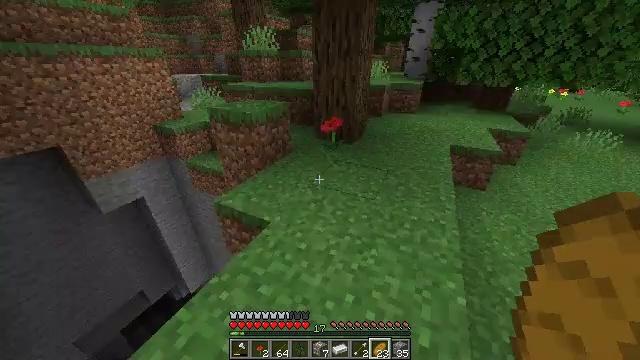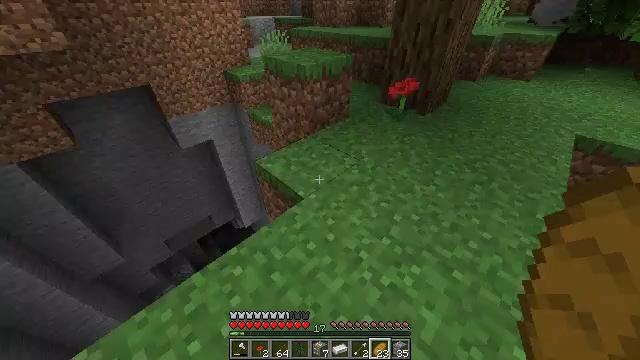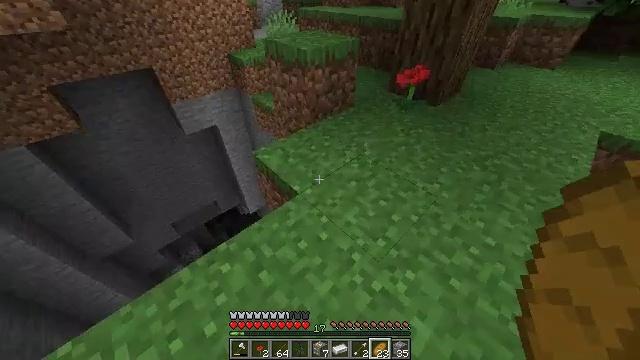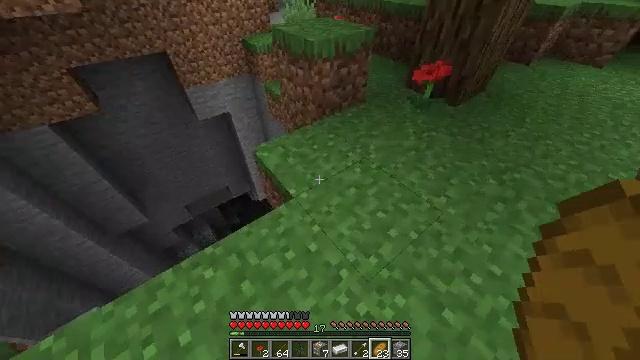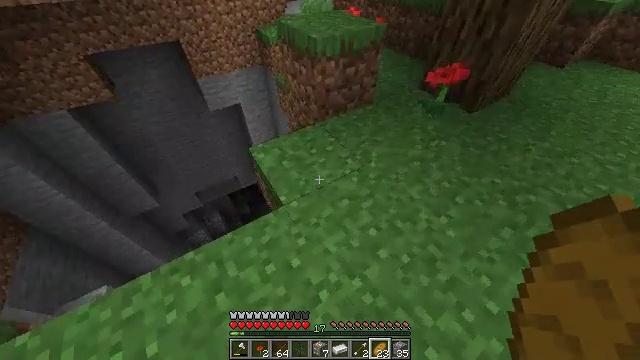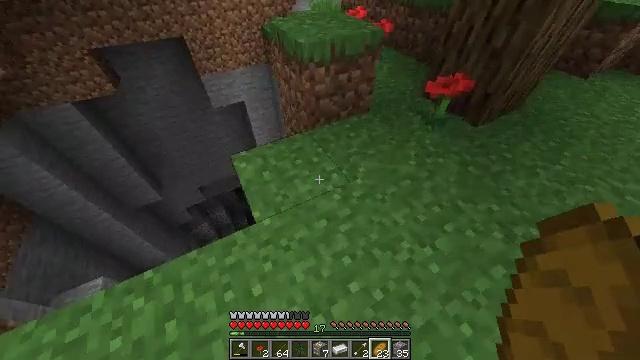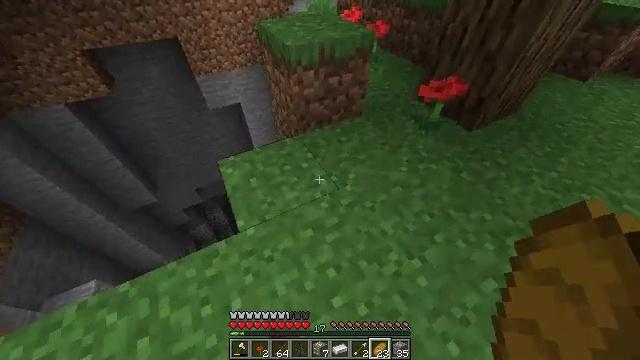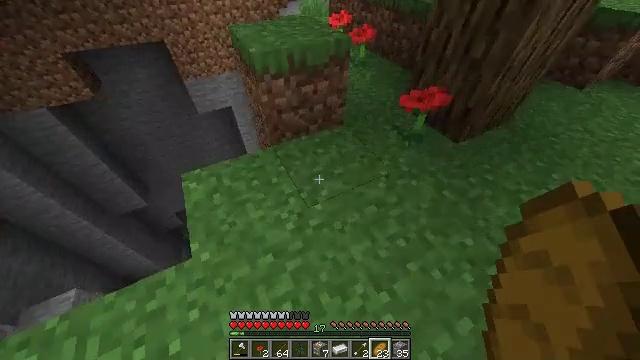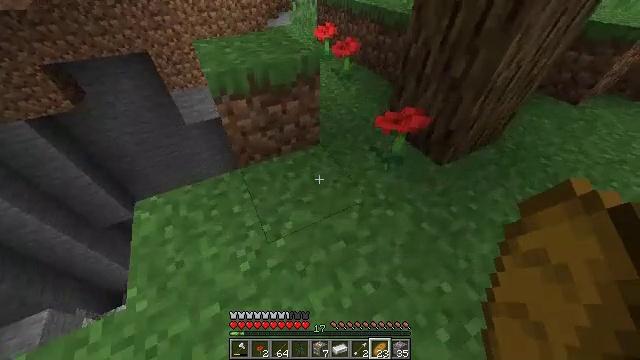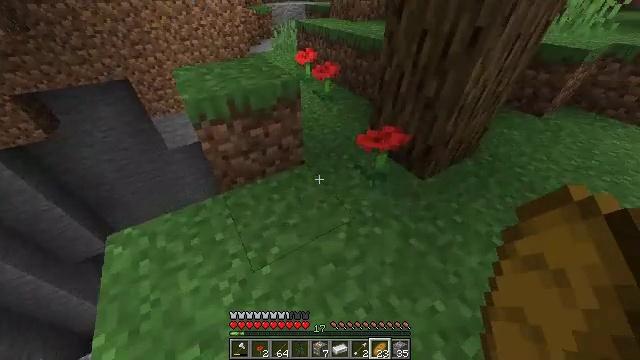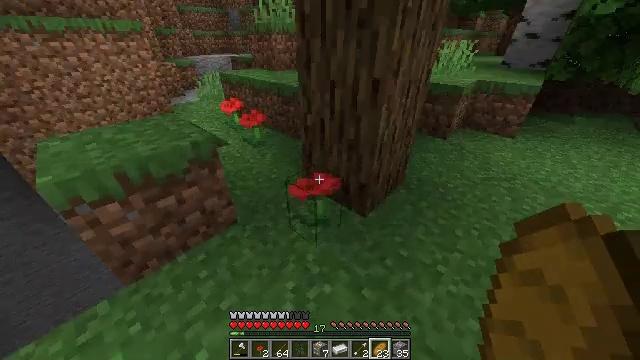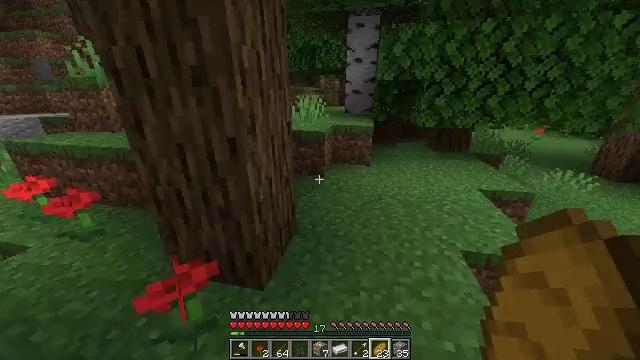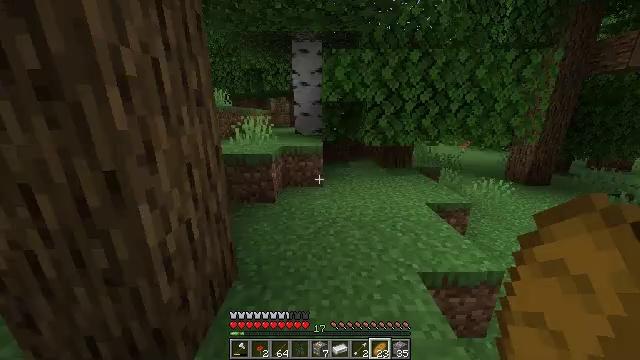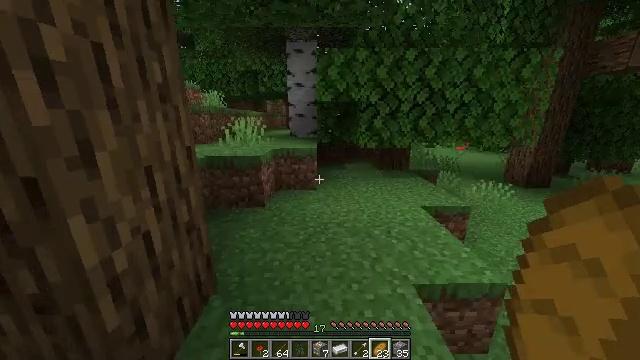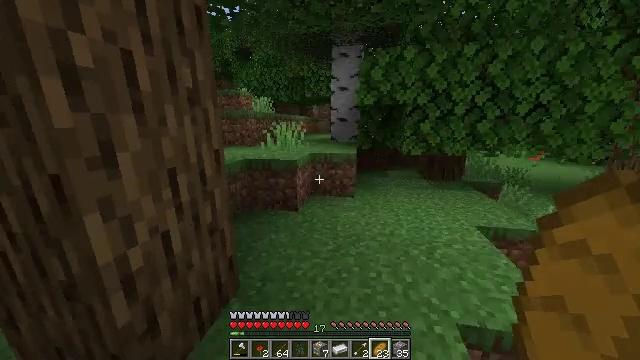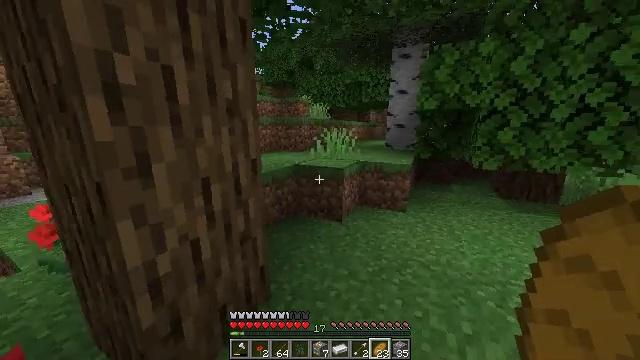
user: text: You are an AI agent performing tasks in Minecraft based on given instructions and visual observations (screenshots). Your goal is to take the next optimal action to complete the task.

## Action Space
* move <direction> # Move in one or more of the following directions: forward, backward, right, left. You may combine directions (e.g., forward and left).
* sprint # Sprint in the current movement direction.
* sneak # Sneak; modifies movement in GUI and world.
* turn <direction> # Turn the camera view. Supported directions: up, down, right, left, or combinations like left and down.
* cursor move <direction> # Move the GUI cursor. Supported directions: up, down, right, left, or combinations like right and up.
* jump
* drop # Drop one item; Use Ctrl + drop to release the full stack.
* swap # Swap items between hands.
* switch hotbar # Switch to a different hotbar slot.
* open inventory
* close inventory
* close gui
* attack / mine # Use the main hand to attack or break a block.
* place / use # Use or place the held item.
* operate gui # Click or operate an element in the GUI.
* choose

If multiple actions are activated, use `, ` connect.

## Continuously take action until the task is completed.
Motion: motion action
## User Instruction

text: Gather grass block for landscaping.
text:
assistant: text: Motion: move forward and move right, sprint, turn left and down
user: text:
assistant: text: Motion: move forward and move right, sprint, turn left and down
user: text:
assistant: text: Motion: move forward and move right, sprint, turn left and down
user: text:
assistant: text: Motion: move forward and move right, sprint, turn left and down
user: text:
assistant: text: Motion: move forward and move right, sprint, turn left
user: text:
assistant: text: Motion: move forward and move right, sprint
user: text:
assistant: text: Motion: move forward and move right, sprint
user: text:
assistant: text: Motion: move forward and move right, sprint, turn up
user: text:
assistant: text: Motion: move forward and move right, sprint, turn right and up
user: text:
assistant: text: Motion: move forward and move right, sprint, turn right and up
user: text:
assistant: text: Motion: move forward and move right, sprint, turn right and up
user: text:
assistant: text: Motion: move forward and move right, sprint, turn right and up
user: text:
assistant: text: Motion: move forward and move right, sprint
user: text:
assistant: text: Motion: move forward and move right, sprint, turn left and up
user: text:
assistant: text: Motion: move forward, sprint, turn left and up
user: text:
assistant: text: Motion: move forward, sprint, turn left
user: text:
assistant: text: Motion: move forward, sprint, turn left
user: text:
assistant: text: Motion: move forward, sprint, turn left
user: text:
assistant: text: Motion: move forward, sprint
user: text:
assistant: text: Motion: move forward, sprint
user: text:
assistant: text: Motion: move forward, sprint
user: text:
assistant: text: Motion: move forward, sprint, turn left, jump
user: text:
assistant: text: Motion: move forward, sprint, turn left, jump
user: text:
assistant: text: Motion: move forward, sprint, jump
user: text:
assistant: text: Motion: move forward, sprint, jump
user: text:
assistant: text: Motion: move forward, sprint, jump
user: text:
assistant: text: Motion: move forward, sprint, jump
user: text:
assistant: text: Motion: move forward, sprint, jump
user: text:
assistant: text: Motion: move forward, sprint, jump
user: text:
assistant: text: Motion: move forward, sprint, jump